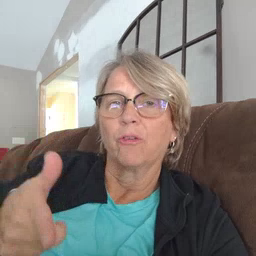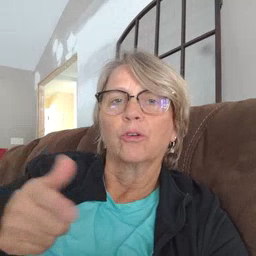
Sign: brother